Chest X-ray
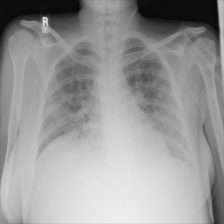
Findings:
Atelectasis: negative
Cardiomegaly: negative
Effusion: negative
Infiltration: negative
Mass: negative
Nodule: negative
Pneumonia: negative
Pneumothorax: negative
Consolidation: negative
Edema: negative
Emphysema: negative
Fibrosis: negative
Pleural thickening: negative
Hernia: negative